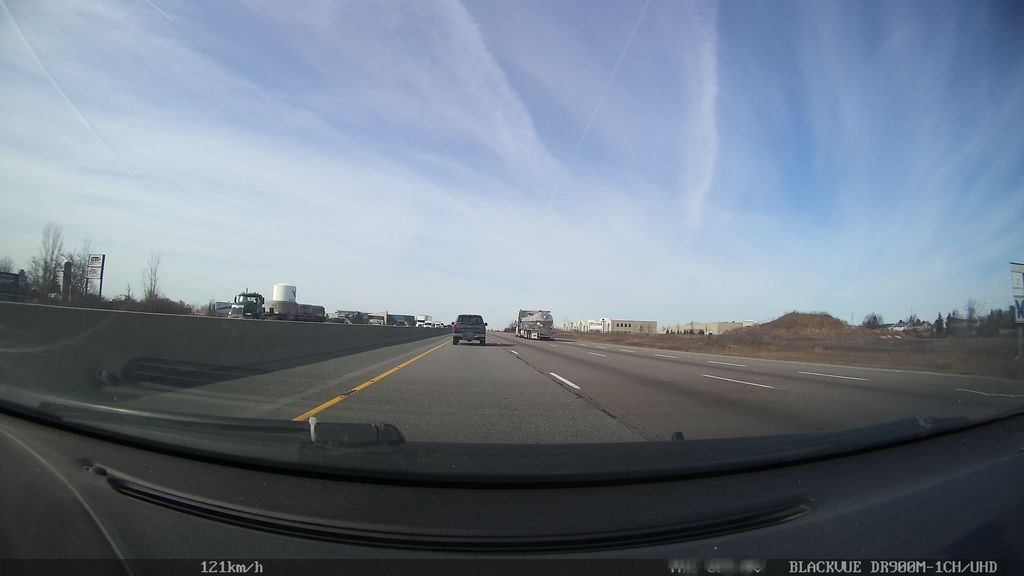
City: kitchener-waterloo